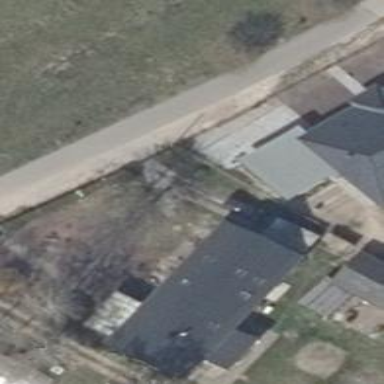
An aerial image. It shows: Driveway.